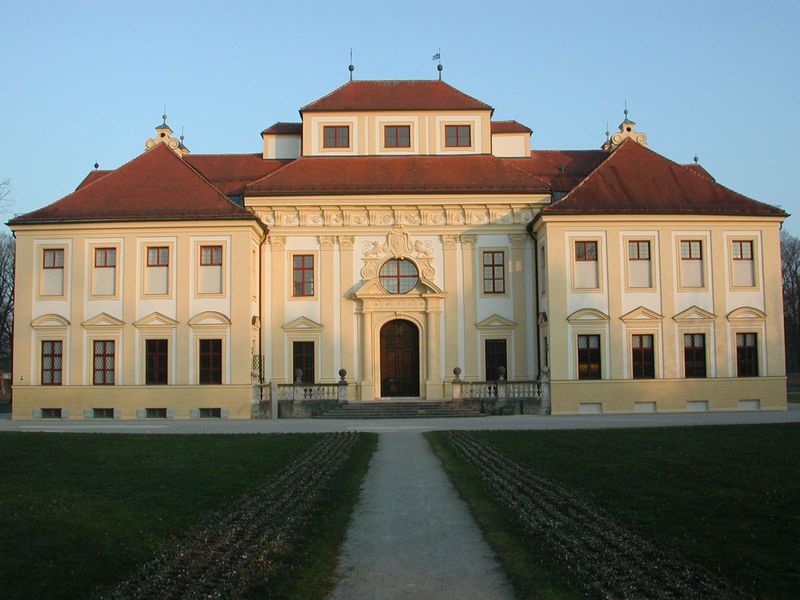
Titel: Schloss Lustheim
Künstler: Henrico Zuccalli
Standort: Schleißheim, Schloss Lustheim (EU - D - Bayern)
Schlagwörter: gelb, fenster, tür, dach, gebäude, gras, haus, park, rasen, schloss, weg, wiese, architektur, klassizismus, fahnen, fassade, giebel, treppe, foto, fotografie, bögen, balustrade, symmetrisch, portal, wappen, etagen, türmschen